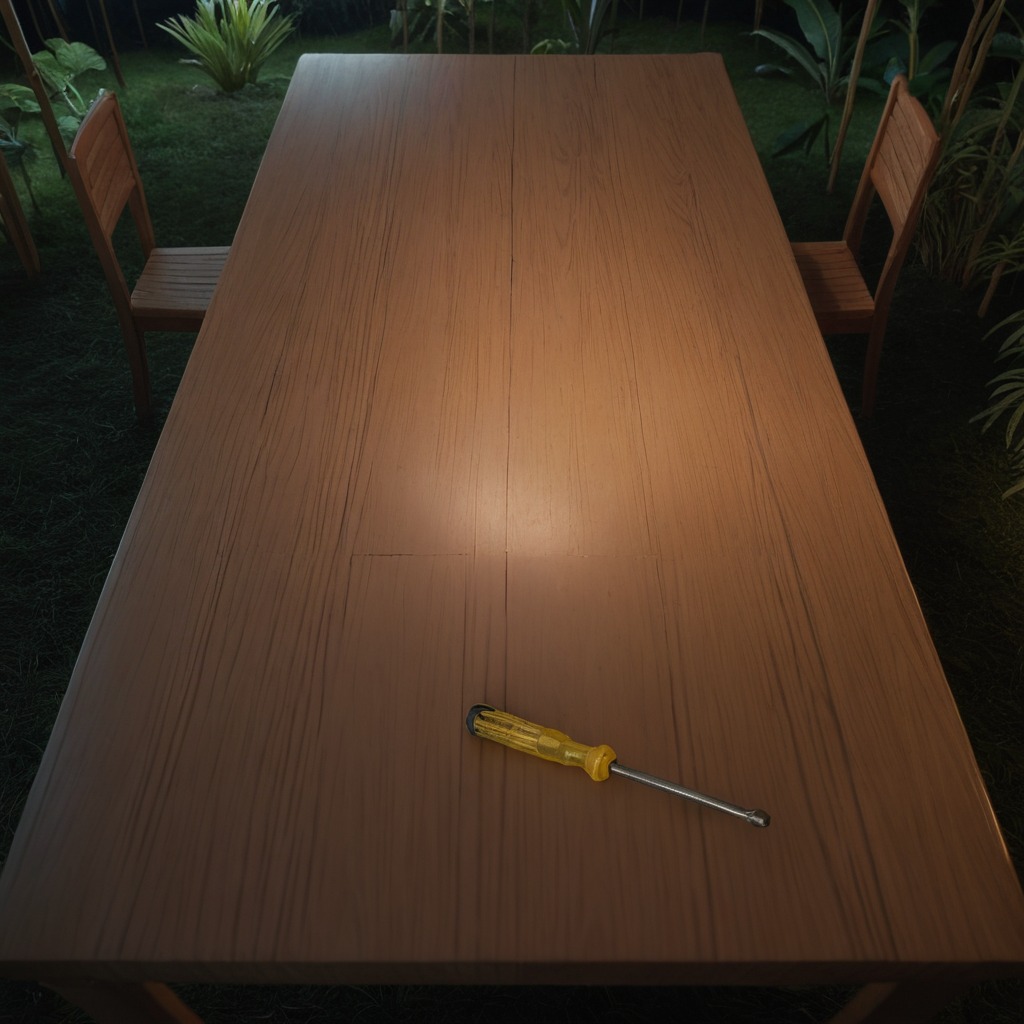
A screwdriver lies on the wooden table inside a jungle field workshop tent at night.